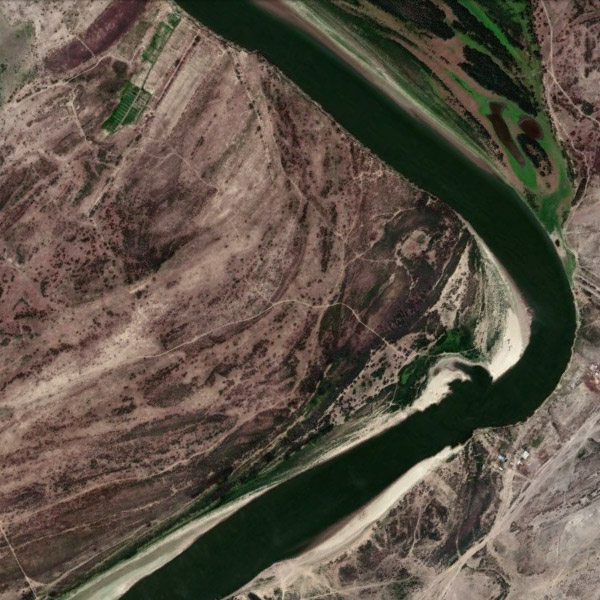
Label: River